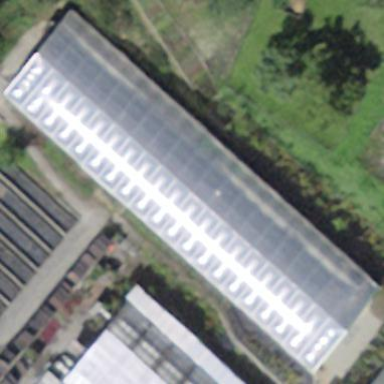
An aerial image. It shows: Greenhouse.